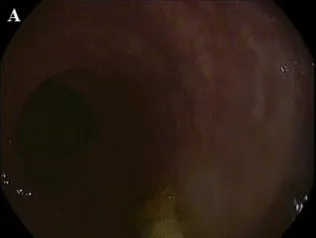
Colonoscopy images showing normal rectum.
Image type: endoscopy (gi_endoscopy)